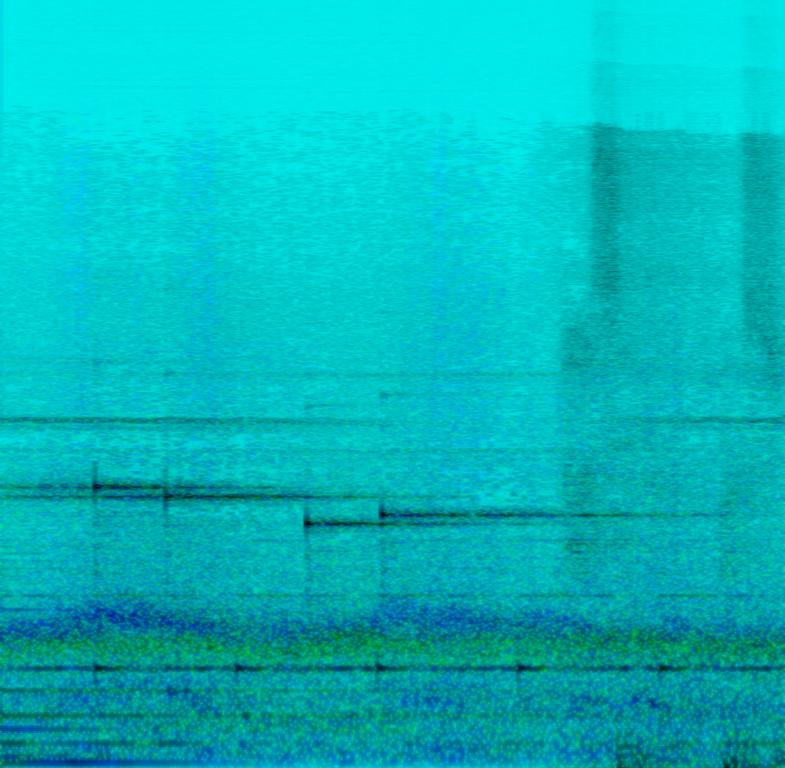
This audio contains a scary song that may belong in a horror movie. There is a tuned wind sound, synth pads and drones creating an uncomfortable atmosphere. On top of that a synth pluck sound is playing a dissonant melody and a piano is playing one single note in the mid range.